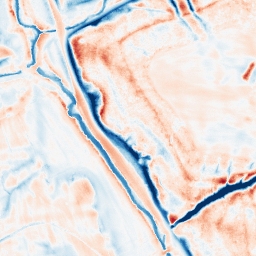
Category: trend_removal
Decomposition family: local_polynomial
Decomposition parameters: window_size: 21
degree: 1
Upsampling method: lanczos
Upsampling parameters: scale: 8
Upsampling scale: 8